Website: apple
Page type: billing-address
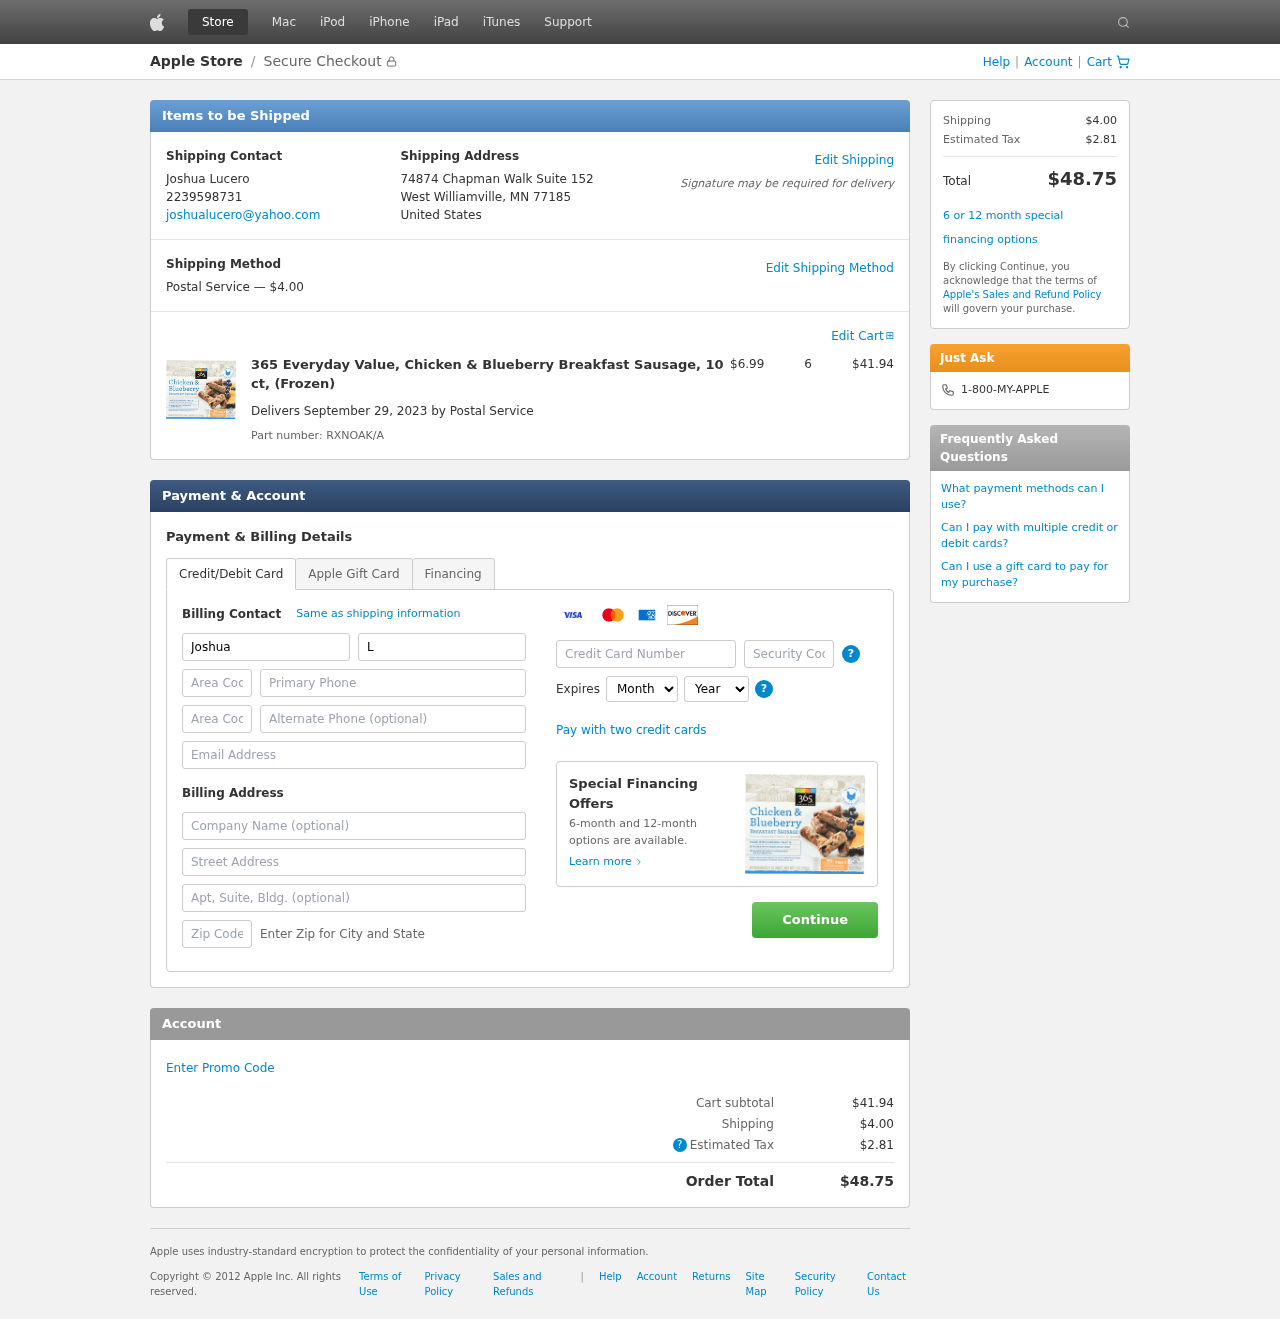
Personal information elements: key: PII_CARD_CVV
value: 133
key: PII_CARD_EXPIRY_MONTH
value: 10
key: PII_CARD_EXPIRY_YEAR
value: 29
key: PII_CARD_NUMBER
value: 2260 1383 4610 5009
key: PII_CITY_STATE_ZIP
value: West Williamville, MN 77185
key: PII_COMPANY
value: Cooper, Brown and Trevino
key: PII_COUNTRY
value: United States
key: PII_EMAIL
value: joshualucero@yahoo.com
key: PII_FIRSTNAME
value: Joshua
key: PII_FULLNAME
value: Joshua Lucero
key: PII_LASTNAME
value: Lucero
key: PII_PHONE
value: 2239598731
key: PII_PHONE_AREA
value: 223
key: PII_POSTCODE2
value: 59371
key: PII_STREET
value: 74874 Chapman Walk Suite 152
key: PII_STREET2
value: Apt. 471
Product elements: key: PRODUCT1_NAME
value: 365 Everyday Value, Chicken & Blueberry Breakfast Sausage, 10 ct, (Frozen)
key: PRODUCT1_PRICE
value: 6.99
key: PRODUCT1_QUANTITY
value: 6
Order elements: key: ORDER_SHIPPING_COST
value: $4.00
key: ORDER_SUBTOTAL
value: $41.94
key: ORDER_DELIVERY_DATE
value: September 29, 2023
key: ORDER_PART_NUMBER
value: RXNOAK/A
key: ORDER_TAX
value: $2.81
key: ORDER_TOTAL
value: $48.75